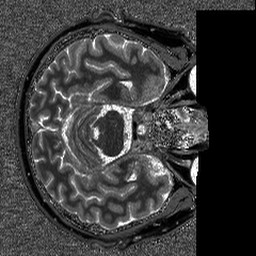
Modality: T1map
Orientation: axial
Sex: male